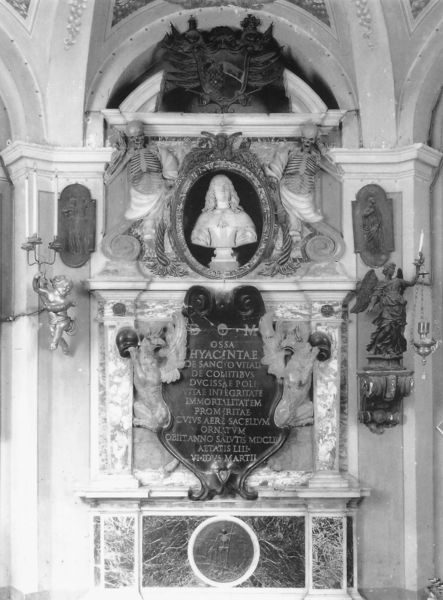
Titel: Denkmal für Giacinta Sanvitale
Künstler: Domenico Guidi
Standort: Parma, S. Rocco (EU - I - Emilia-Romagna)
Schlagwörter: adler, marmor, barock, rahmen, sockel, tod, kirche, oval, engel, putto, relief, pilaster, inschrift, büste, kerze, fotografie, knochen, gewölbe, denkmal, schwarzweiß, altar, wappen, skelett, skulpturen, heiliger, gedenken, putten, grabmal, gerippe, grabmahl, epitaph, grablege, skelette, marmoor, marmoe, wandgrabmal, hyacinth, rgrabmahl